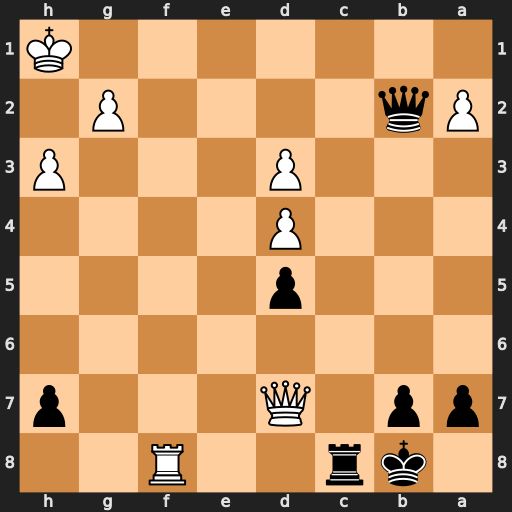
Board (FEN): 1kr2R2/pp1Q3p/8/3p4/3P4/3P3P/Pq4P1/7K
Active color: b
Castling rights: -
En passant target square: -
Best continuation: Qc1+ Kh2 Rxf8